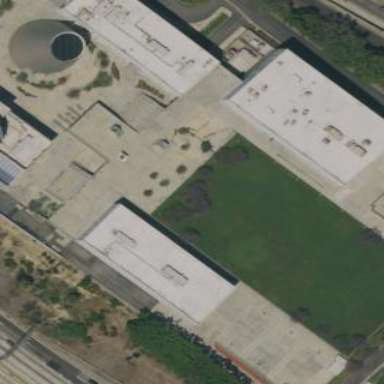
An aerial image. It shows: School.